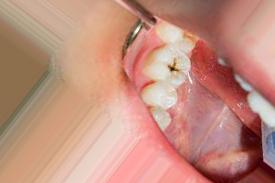
Condition: Caries